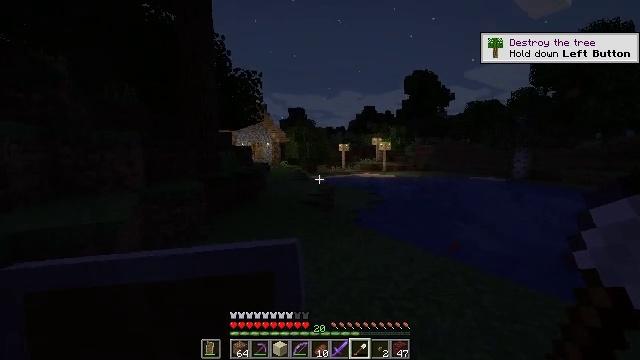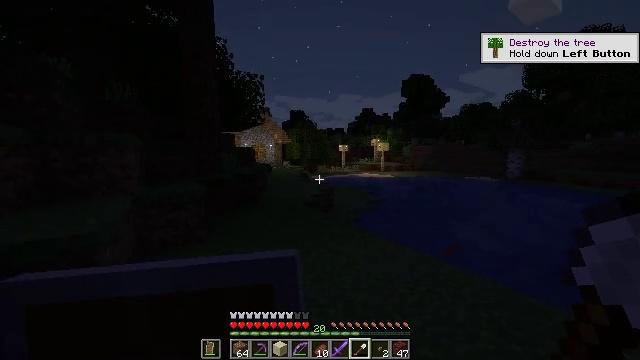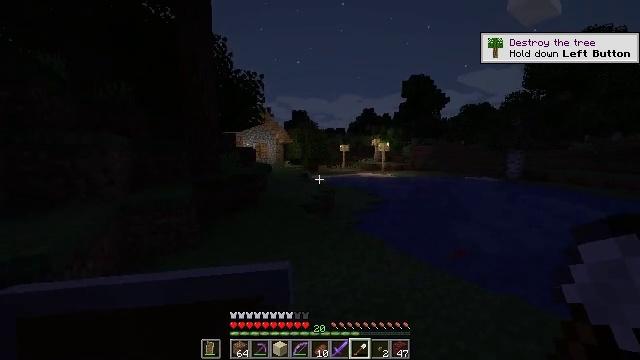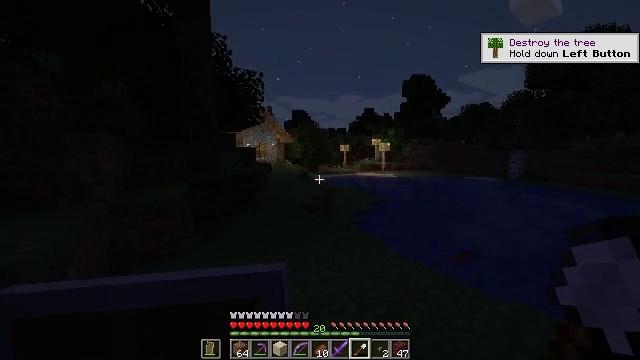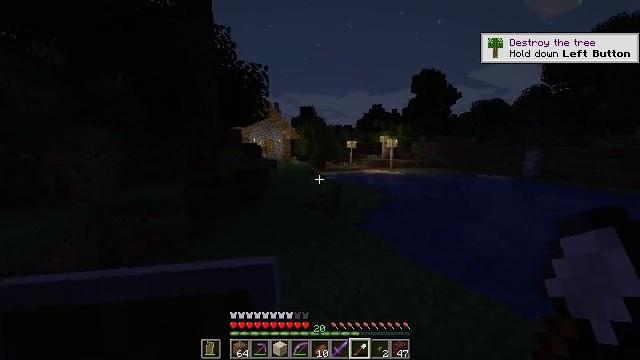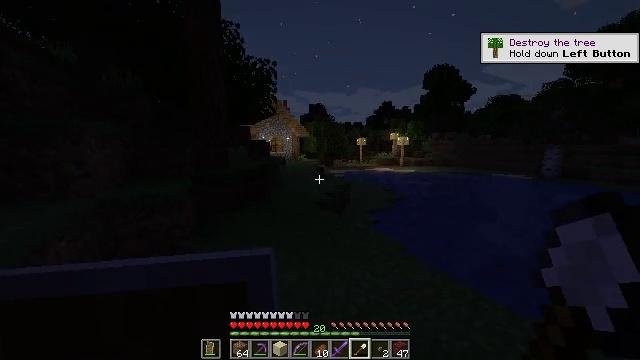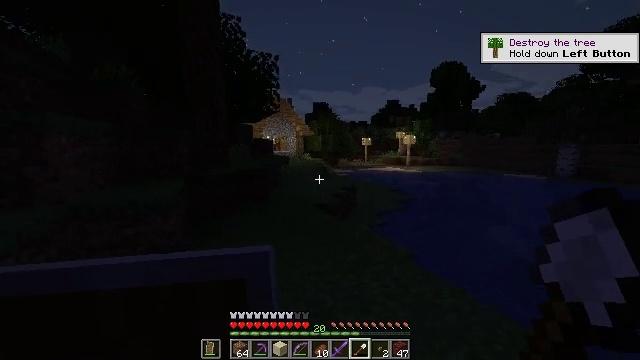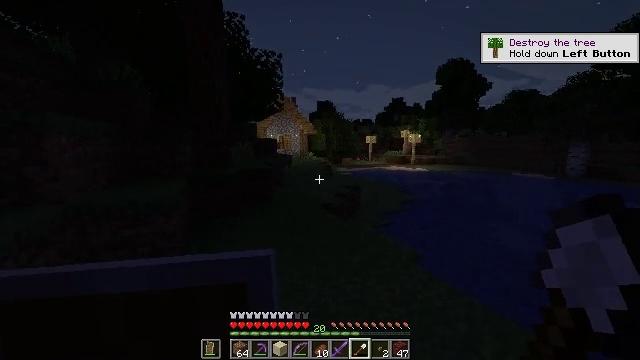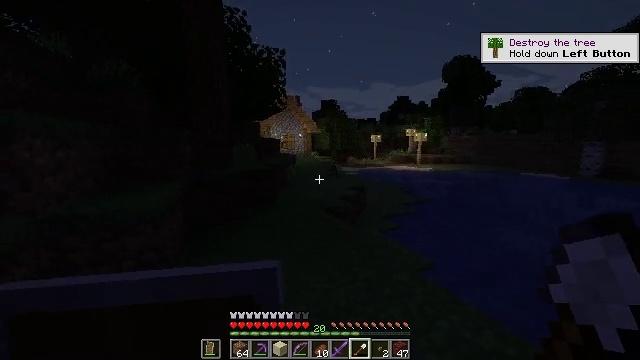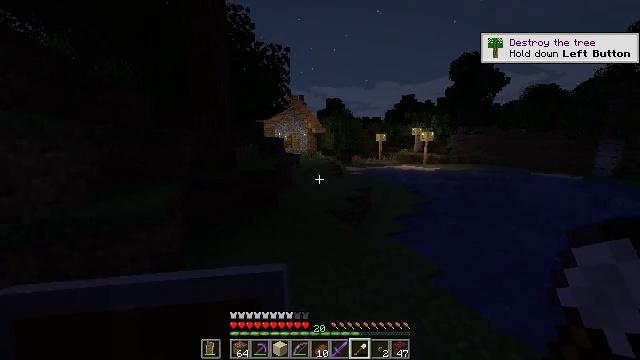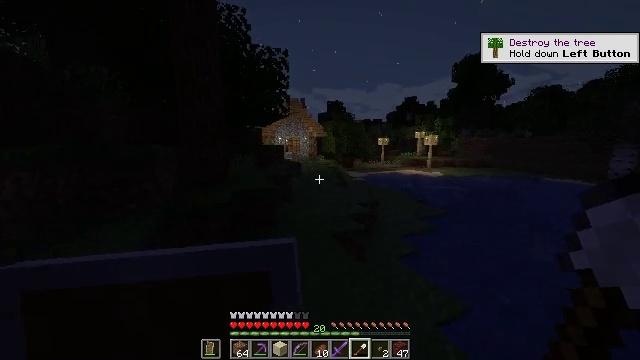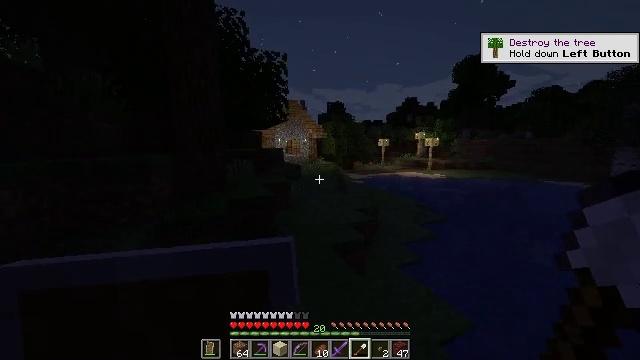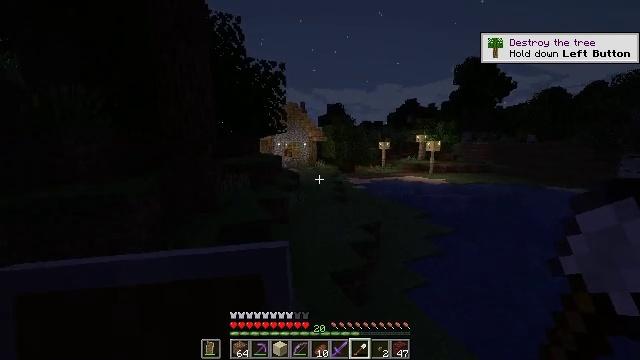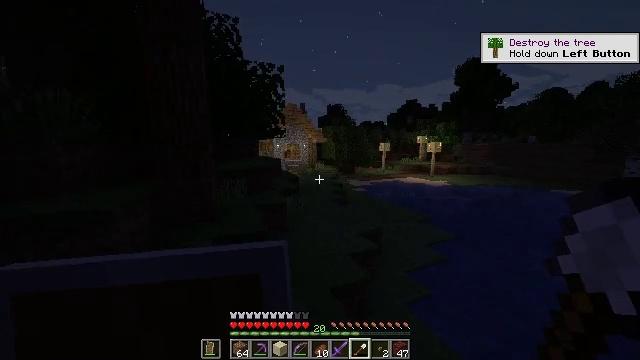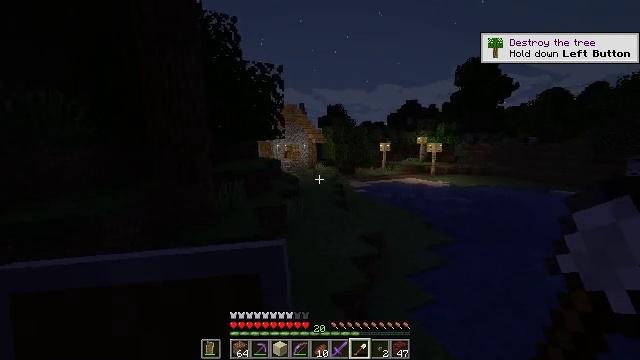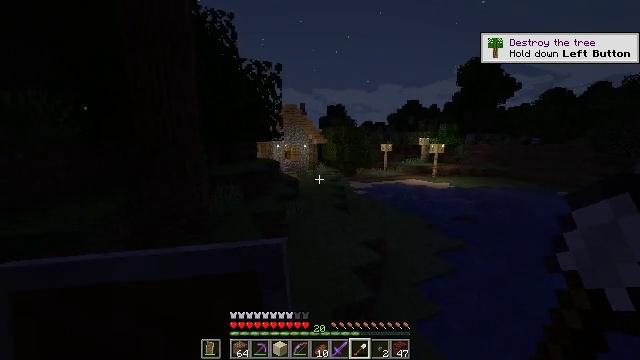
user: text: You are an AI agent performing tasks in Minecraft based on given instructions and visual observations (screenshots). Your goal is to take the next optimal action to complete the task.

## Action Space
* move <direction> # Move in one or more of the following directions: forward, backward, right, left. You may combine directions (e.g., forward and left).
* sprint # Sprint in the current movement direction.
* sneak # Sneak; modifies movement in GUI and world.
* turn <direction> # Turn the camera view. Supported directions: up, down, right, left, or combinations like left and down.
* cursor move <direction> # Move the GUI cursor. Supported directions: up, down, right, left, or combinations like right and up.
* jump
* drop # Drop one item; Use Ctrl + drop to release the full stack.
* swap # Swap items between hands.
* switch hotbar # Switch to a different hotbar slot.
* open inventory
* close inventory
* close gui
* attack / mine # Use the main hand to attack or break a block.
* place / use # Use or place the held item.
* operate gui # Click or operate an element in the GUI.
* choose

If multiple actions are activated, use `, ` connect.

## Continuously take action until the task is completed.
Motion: motion action
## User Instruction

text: Gather oak leaves by attacking.
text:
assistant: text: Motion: move forward
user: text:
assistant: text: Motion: move forward
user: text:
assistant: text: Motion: move forward
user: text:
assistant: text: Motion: move forward, turn left and down
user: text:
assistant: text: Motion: move forward, turn left
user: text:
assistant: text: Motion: move forward, turn left
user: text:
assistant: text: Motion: move forward, turn left
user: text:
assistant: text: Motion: move forward, turn left
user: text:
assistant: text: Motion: move forward, turn left
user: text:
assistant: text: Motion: move forward, jump
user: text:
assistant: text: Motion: move forward, jump
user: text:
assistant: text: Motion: move forward, jump
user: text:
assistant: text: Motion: move forward, jump
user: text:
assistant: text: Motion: move forward, jump
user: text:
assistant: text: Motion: move forward, jump
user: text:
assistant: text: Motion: move forward, jump
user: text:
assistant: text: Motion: move forward, jump
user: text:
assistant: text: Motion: move forward, turn up, jump
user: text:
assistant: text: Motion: move forward, turn left and up, jump
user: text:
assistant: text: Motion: move forward, turn left and up, jump
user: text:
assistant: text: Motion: move forward, turn right, jump
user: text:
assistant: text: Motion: move forward, jump
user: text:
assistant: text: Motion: move forward, turn right and down, jump
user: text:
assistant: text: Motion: move forward, turn down, jump
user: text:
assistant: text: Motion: move forward, turn down, jump
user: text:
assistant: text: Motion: move forward, jump
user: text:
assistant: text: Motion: move forward, jump
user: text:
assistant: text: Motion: move forward, jump
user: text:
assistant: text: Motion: move forward, jump
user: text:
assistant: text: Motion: move forward, jump